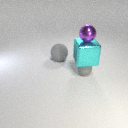
large gray rubber sphere to the left of small gray rubber sphere